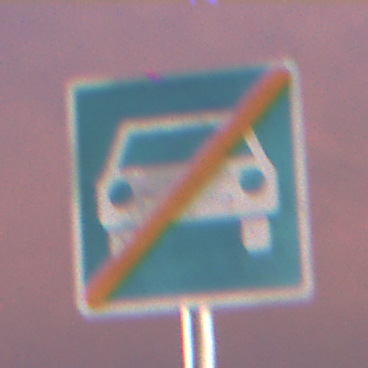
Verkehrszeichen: EndeKraftfahrstrasse
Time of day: SunriseSunset
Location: Outdoor (Urban)
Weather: PartlyCloudy
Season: NotSpecified
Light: Artificial